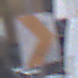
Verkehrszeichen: RichtungstafelnInKurvenKleinLinks
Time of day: MorningAfternoon
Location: Outdoor (Urban)
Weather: PartlyCloudy
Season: NotSpecified
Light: Natural